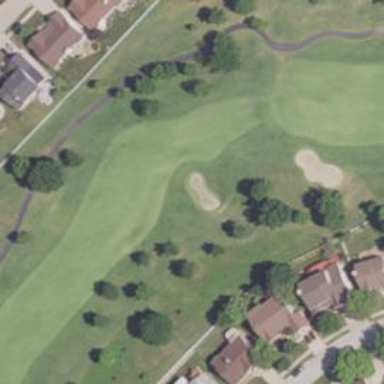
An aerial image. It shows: View of golf hole.